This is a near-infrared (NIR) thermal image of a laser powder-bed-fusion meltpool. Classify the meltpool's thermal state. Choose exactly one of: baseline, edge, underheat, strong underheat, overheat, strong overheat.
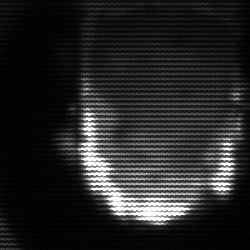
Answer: baseline